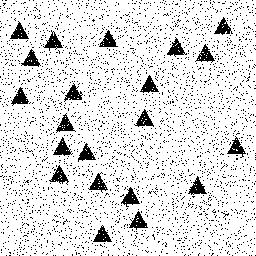
Squares: 0
Triangles: 21
Stars: 0
Total shapes: 21